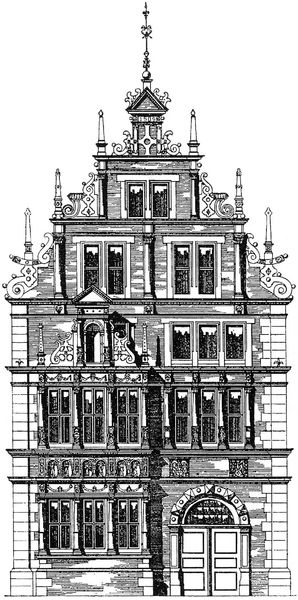
Titel: Bürgerhaus Osterst. 9 in Hameln
Standort: Hameln (EU - D - NRW)
Schlagwörter: fenster, säulen, tür, zeichnung, gebäude, haus, architektur, front, renaissance, bogen, fassade, giebel, rundbogen, treppen, tor, eingang, erker, kreuz, stockwerk, radierung, entwurf, kohlezeichnung, kapitelle, gesims, voluten, treppengiebel, trappe, rollwerk, gebnaude, utlucht